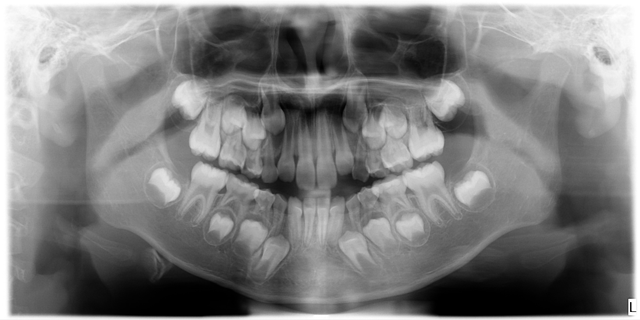
child